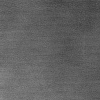
Atmospheric dust classification: dusty